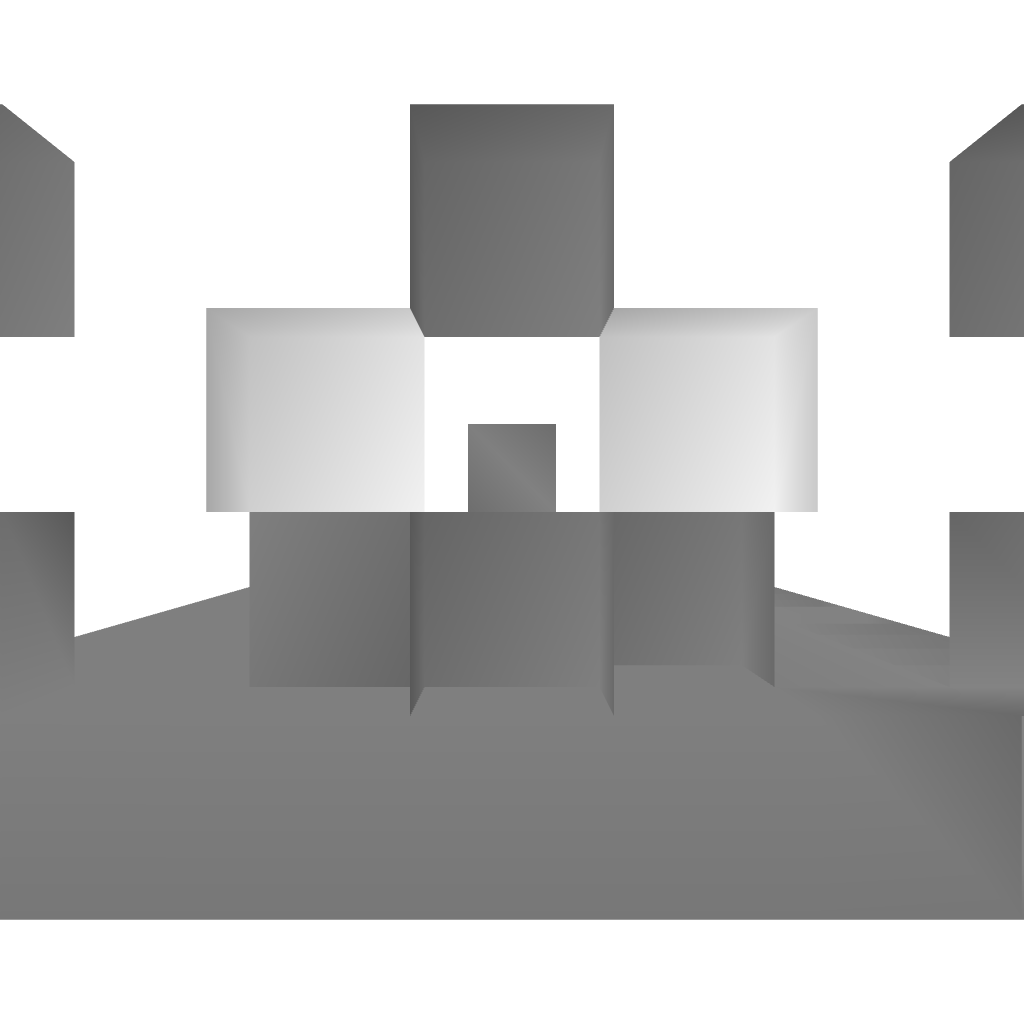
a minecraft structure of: Target Marker bad low quality